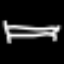
Label: bed